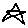
Label: star